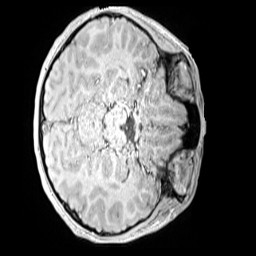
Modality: MP2RAGE
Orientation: axial
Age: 12
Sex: female
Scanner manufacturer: siemens
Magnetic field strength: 3 T
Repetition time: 4 s
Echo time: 0.00299 s